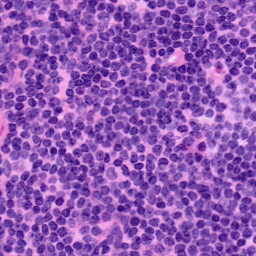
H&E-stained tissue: LymphNode